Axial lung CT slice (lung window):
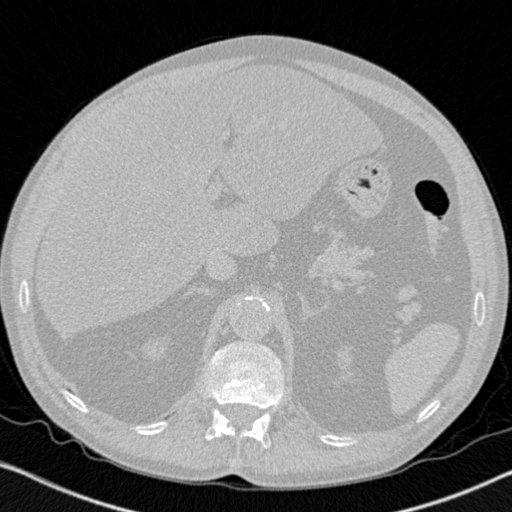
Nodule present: no